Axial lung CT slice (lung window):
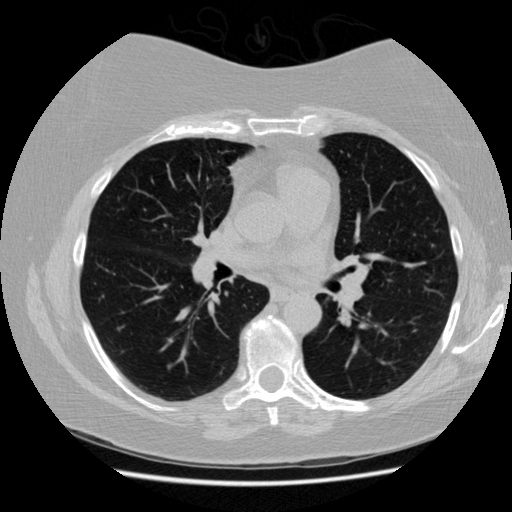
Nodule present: no